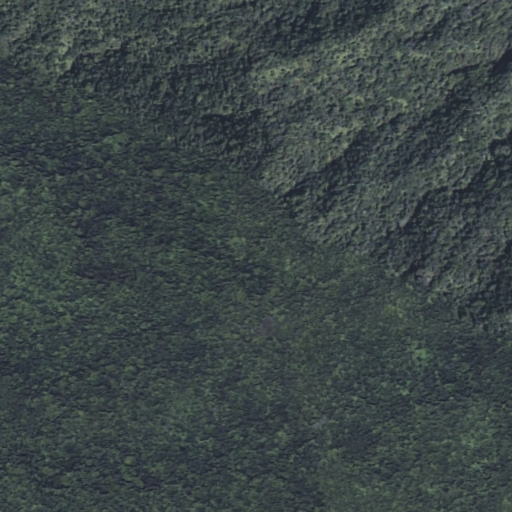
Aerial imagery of mountain in Hawaii named Kaluahauoni containing only unknown